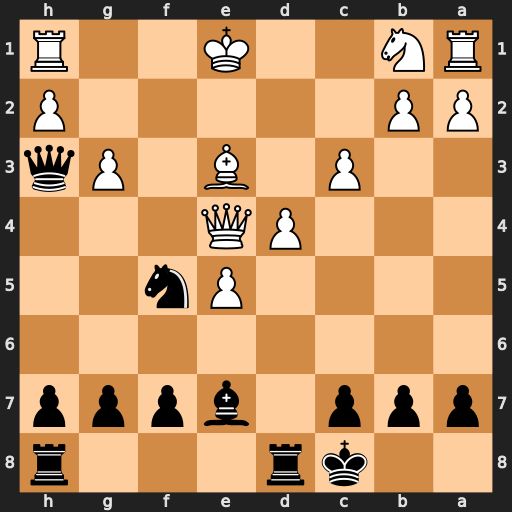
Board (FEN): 2kr3r/ppp1bppp/8/4Pn2/3PQ3/2P1B1Pq/PP5P/RN2K2R
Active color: b
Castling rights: KQ
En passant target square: -
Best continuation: Nxe3 Qxe3 Qg2 Rf1 Qxb2